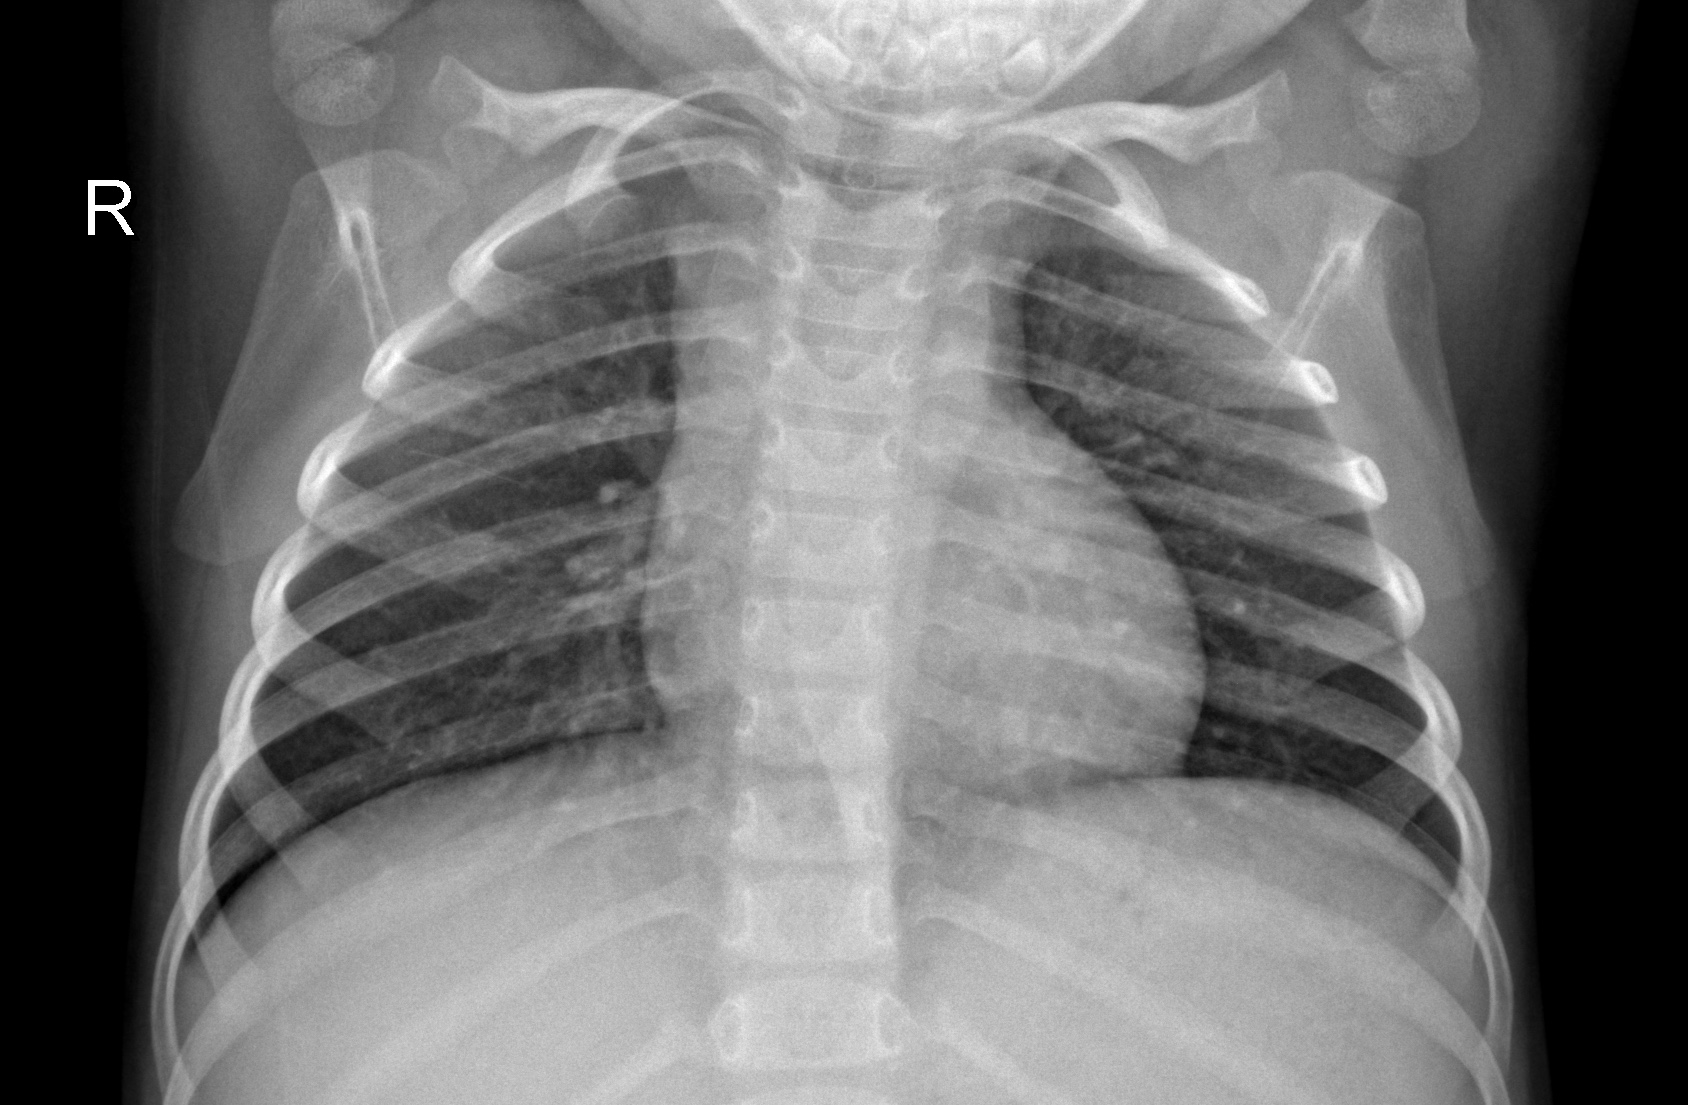
Diagnosis: NORMAL